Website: home-depot
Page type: receipt
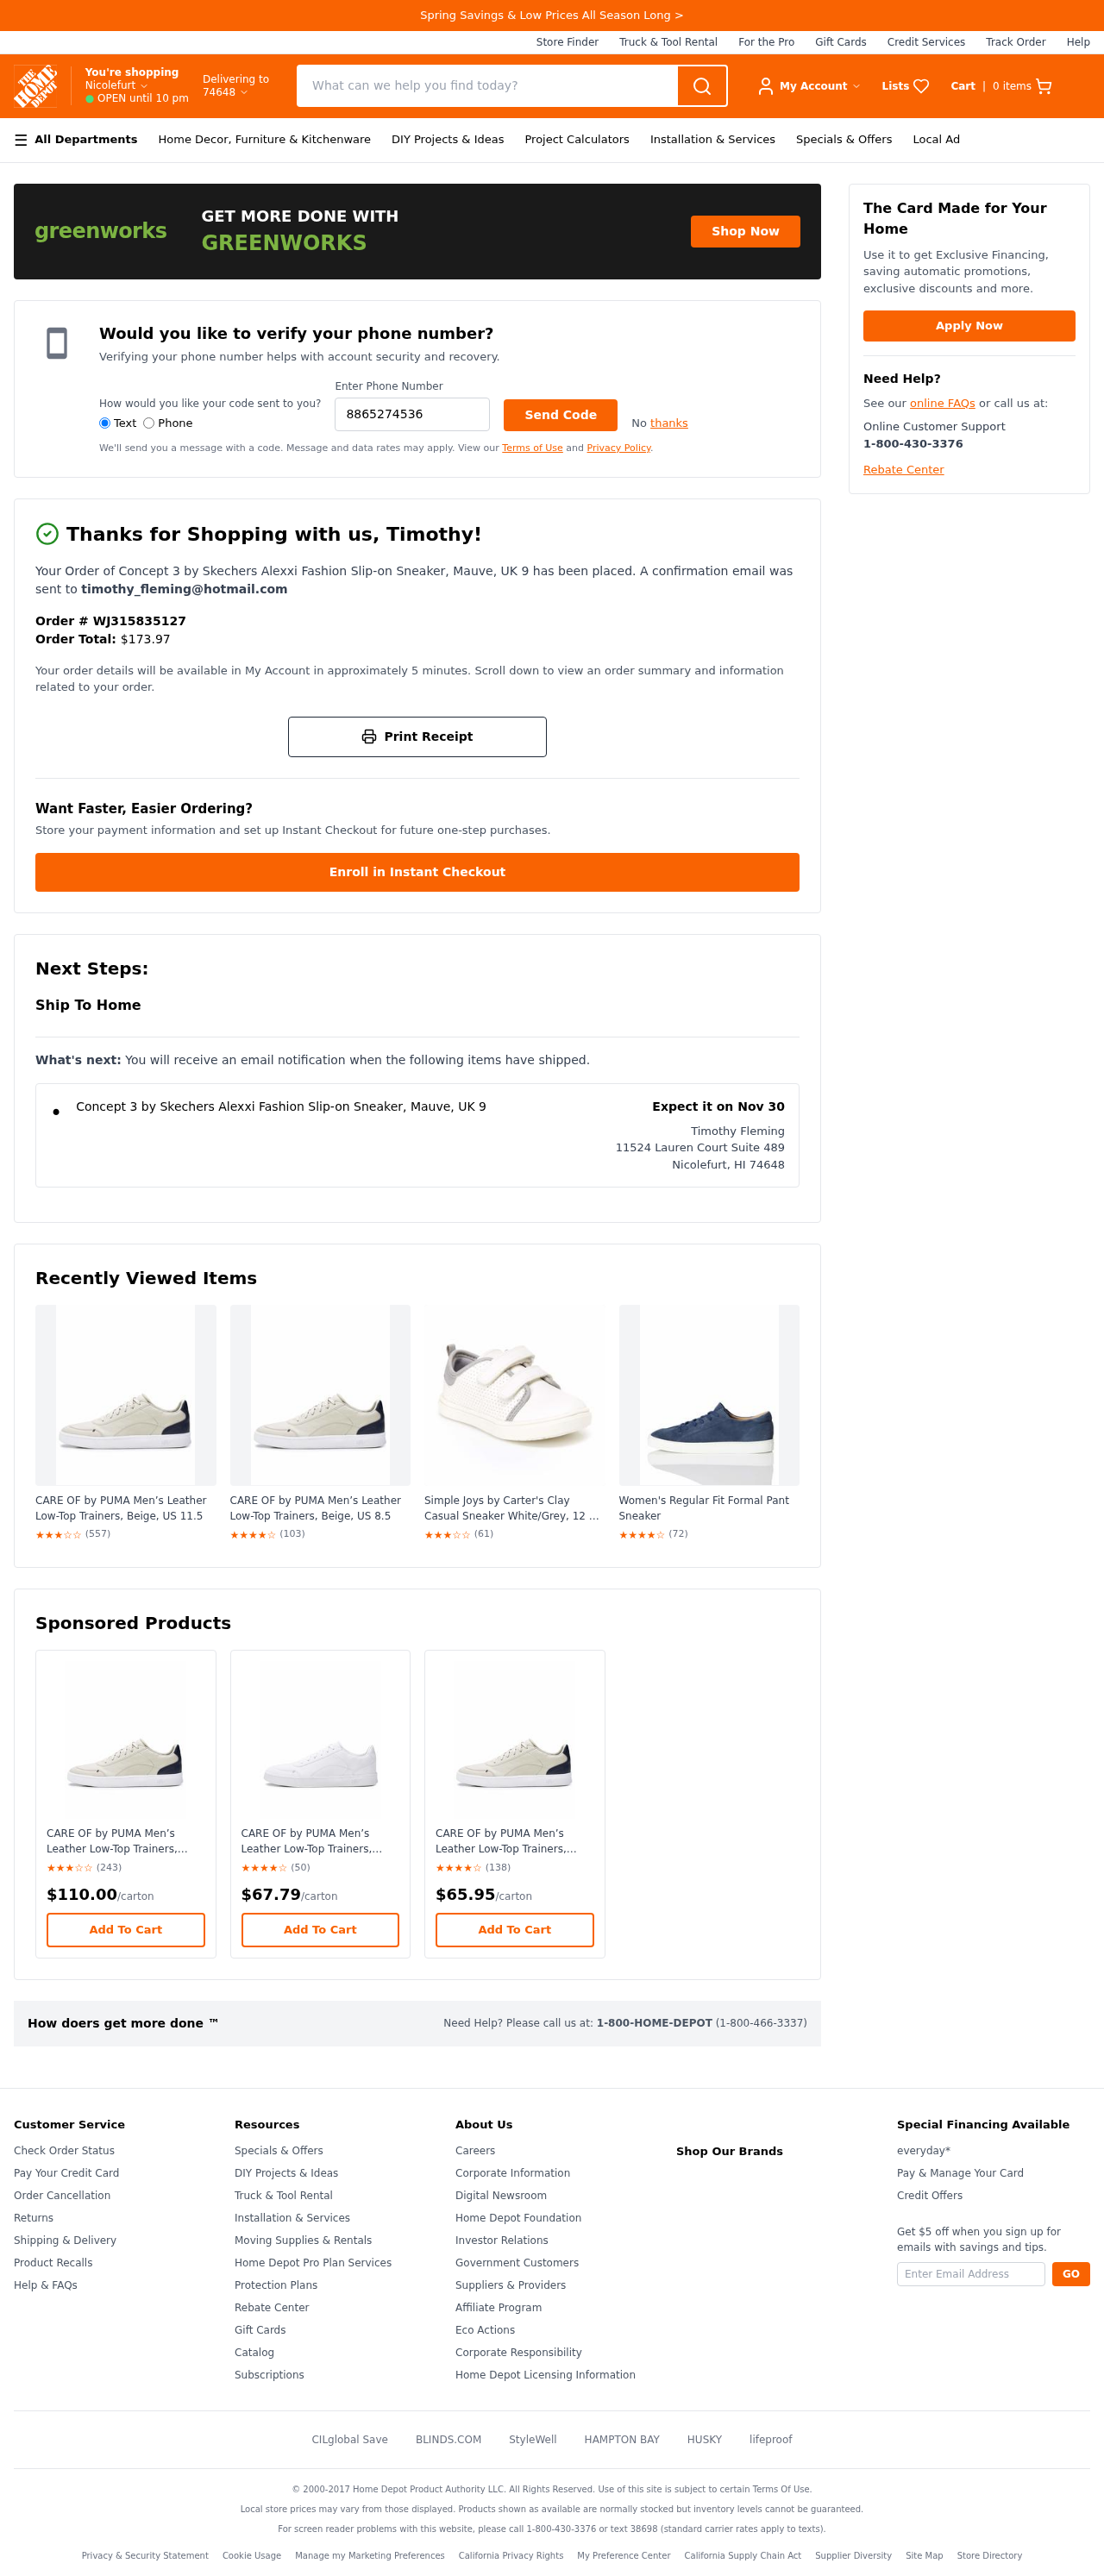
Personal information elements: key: PII_CITY
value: Nicolefurt
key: PII_CITY_STATE_ZIP
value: Nicolefurt, HI 74648
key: PII_EMAIL
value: timothy_fleming@hotmail.com
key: PII_FIRSTNAME
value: Timothy
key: PII_FULLNAME
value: Timothy Fleming
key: PII_PHONE
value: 8865274536
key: PII_POSTCODE
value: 74648
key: PII_STREET
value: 11524 Lauren Court Suite 489
Product elements: key: PRODUCT1_NAME
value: Concept 3 by Skechers Alexxi Fashion Slip-on Sneaker, Mauve, UK 9
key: PRODUCT2_NAME
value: CARE OF by PUMA Men’s Leather Low-Top Trainers, Beige, US 11.5
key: PRODUCT2_RATING
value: ★★★☆☆
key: PRODUCT2_NUM_RATINGS
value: (557)
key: PRODUCT3_NAME
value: CARE OF by PUMA Men’s Leather Low-Top Trainers, Beige, US 8.5
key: PRODUCT3_RATING
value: ★★★★☆
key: PRODUCT3_NUM_RATINGS
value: (103)
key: PRODUCT4_NAME
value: Simple Joys by Carter's Clay Casual Sneaker White/Grey, 12 M US Little Kid
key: PRODUCT4_RATING
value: ★★★☆☆
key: PRODUCT4_NUM_RATINGS
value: (61)
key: PRODUCT5_NAME
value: Women's Regular Fit Formal Pant Sneaker
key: PRODUCT5_RATING
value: ★★★★☆
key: PRODUCT5_NUM_RATINGS
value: (72)
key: PRODUCT6_NAME
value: CARE OF by PUMA Men’s Leather Low-Top Trainers, Beige, US 12
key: PRODUCT6_RATING
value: ★★★☆☆
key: PRODUCT6_NUM_RATINGS
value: (243)
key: PRODUCT6_PRICE
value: $110.00
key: PRODUCT7_NAME
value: CARE OF by PUMA Men’s Leather Low-Top Trainers, White, US 13
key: PRODUCT7_RATING
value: ★★★★☆
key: PRODUCT7_NUM_RATINGS
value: (50)
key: PRODUCT7_PRICE
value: $67.79
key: PRODUCT8_NAME
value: CARE OF by PUMA Men’s Leather Low-Top Trainers, Beige, US 11
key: PRODUCT8_RATING
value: ★★★★☆
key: PRODUCT8_NUM_RATINGS
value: (138)
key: PRODUCT8_PRICE
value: $65.95
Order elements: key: ORDER_NUM_ITEMS
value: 0
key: ORDER_ID
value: WJ315835127
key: ORDER_TOTAL
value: $173.97
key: ORDER_DELIVERY_DATE
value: Expect it on Nov 30